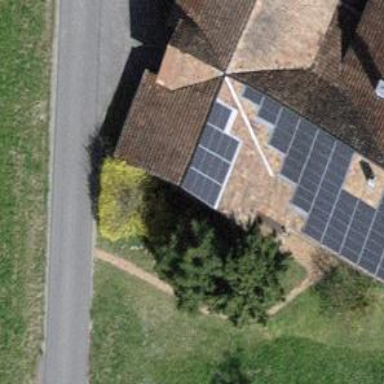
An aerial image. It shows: Solar power generator.